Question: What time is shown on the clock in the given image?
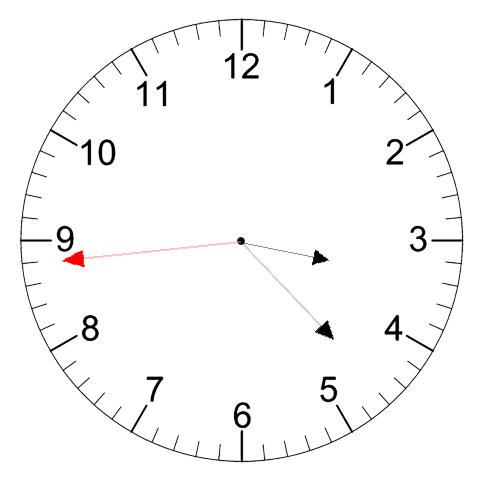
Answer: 03:22:44